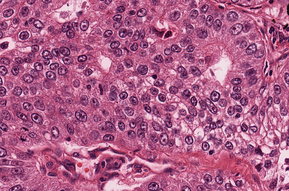
Tumor epithelial tissue: yes
Tumor-associated stroma tissue: yes
Normal tissue: no